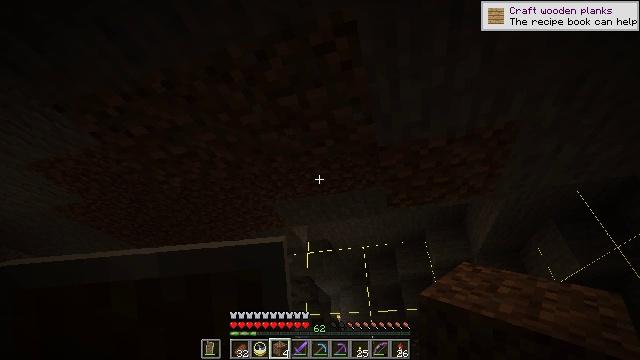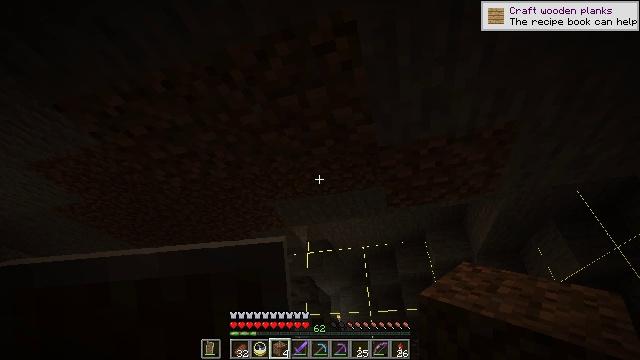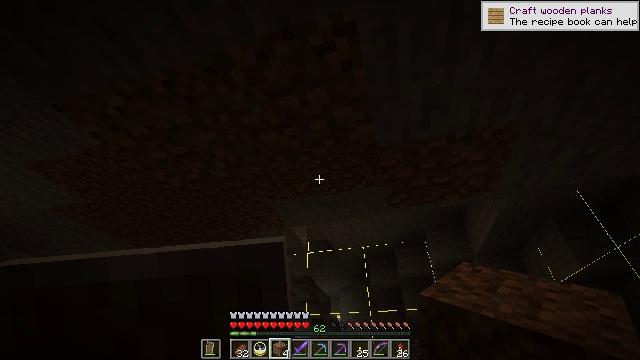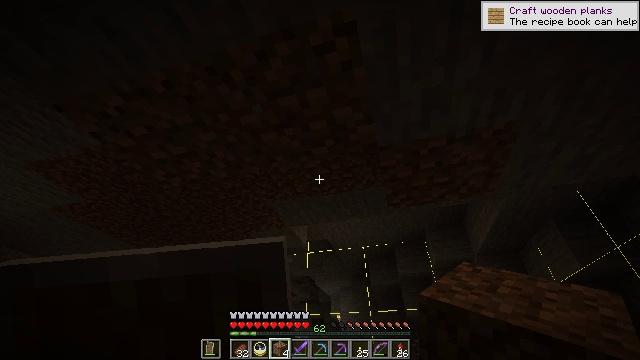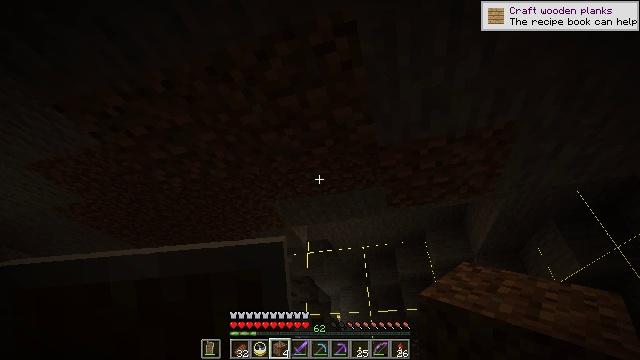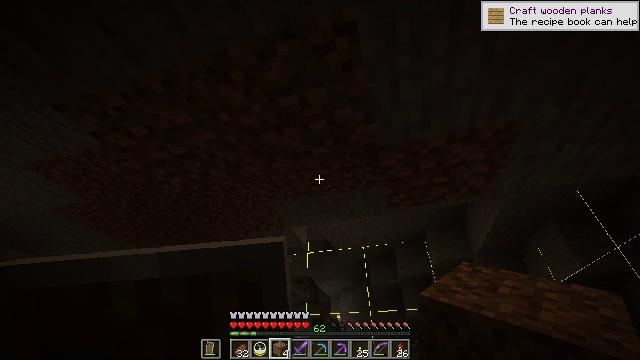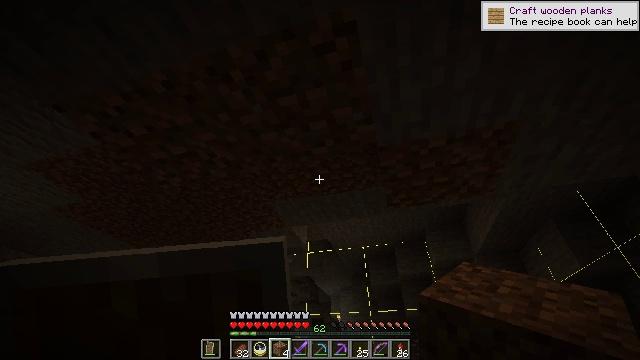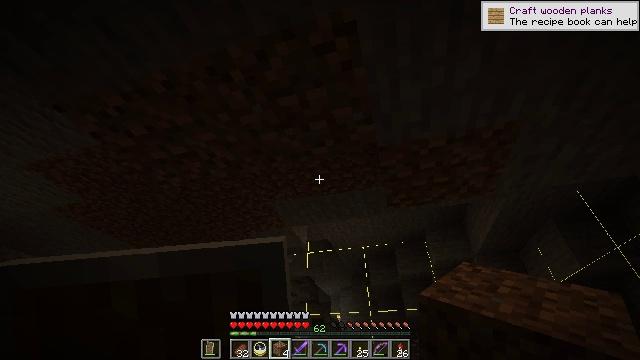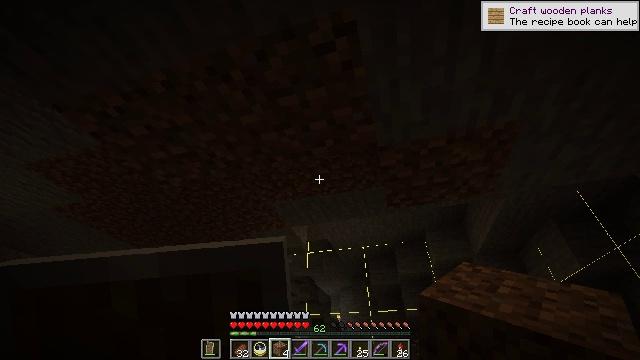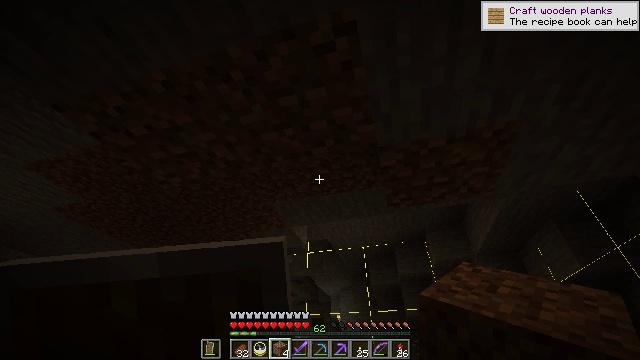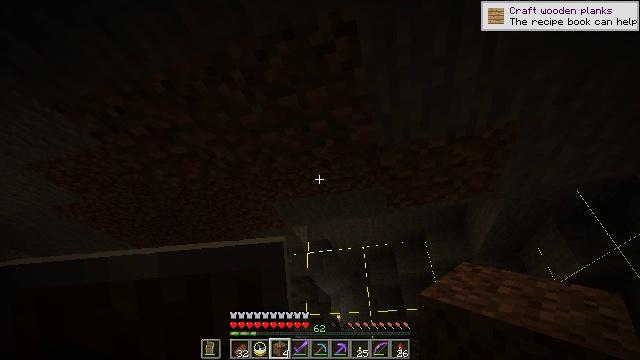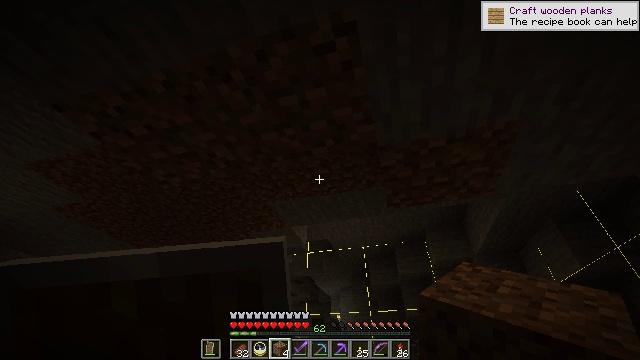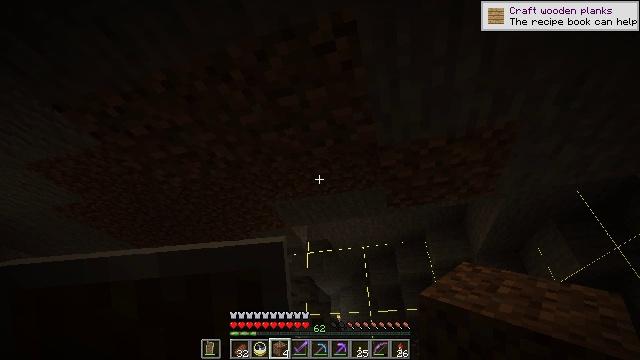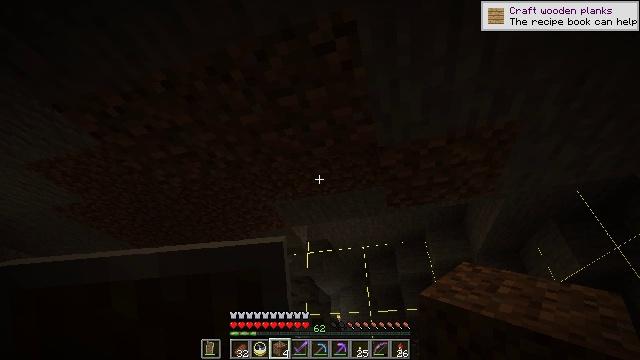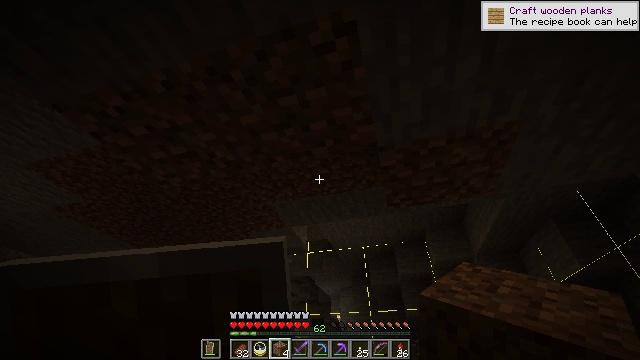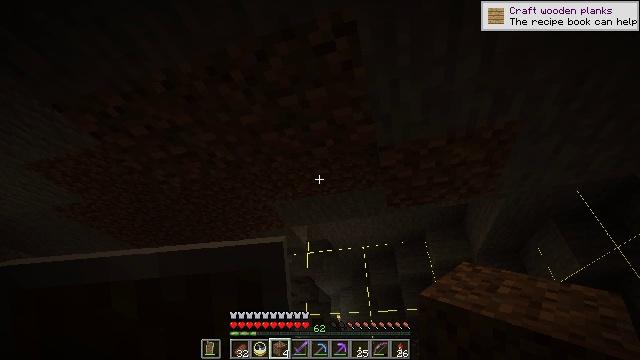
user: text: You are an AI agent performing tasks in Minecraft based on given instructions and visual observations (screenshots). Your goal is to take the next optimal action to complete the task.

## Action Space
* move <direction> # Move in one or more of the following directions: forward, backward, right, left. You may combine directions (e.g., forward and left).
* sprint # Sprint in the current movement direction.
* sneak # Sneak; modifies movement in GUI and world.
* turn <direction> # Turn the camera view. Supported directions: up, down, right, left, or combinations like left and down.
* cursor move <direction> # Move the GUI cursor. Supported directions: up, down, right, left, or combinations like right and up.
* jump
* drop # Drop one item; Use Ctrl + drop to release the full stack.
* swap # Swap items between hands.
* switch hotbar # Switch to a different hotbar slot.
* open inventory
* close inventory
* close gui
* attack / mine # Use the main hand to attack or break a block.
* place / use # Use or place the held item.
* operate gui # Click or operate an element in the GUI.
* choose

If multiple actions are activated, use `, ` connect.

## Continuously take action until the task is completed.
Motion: motion action
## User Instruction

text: Break the gold ore block.
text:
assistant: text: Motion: no_op
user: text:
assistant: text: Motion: no_op
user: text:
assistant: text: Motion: no_op
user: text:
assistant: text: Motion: no_op
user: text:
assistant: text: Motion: no_op
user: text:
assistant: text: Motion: no_op
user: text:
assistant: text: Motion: no_op
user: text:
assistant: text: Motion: no_op
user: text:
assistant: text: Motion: no_op
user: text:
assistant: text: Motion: no_op
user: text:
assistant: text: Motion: no_op
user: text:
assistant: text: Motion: no_op
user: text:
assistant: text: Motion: no_op
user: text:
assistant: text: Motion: no_op
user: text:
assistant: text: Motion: no_op
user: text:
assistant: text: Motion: no_op
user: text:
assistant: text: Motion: no_op
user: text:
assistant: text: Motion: no_op
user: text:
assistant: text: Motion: no_op
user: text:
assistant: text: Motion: no_op
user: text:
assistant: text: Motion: no_op
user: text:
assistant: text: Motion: no_op
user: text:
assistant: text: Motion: no_op
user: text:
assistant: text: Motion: no_op
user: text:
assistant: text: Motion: no_op
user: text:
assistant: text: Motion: no_op
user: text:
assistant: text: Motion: no_op
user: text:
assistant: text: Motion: no_op
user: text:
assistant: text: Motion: no_op
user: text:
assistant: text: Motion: no_op